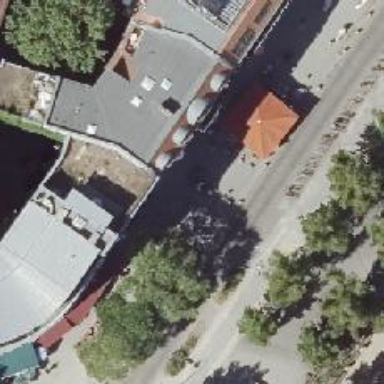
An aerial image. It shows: Bicycle rental facility.